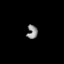
Tissue: lung
Cell type: T cells
Senescence score: 0.6
Nuclear area (px): 134
Mean DAPI intensity: 142.642